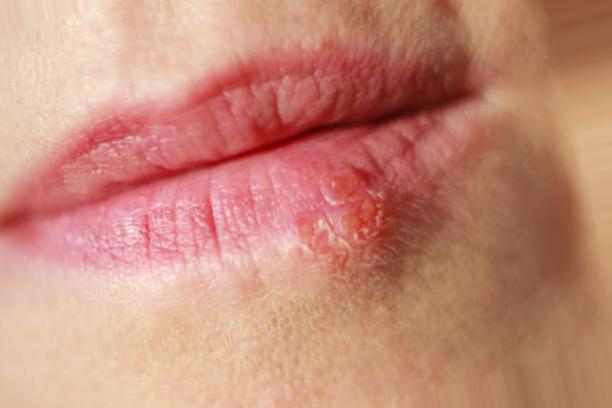
Condition: Mouth Ulcer